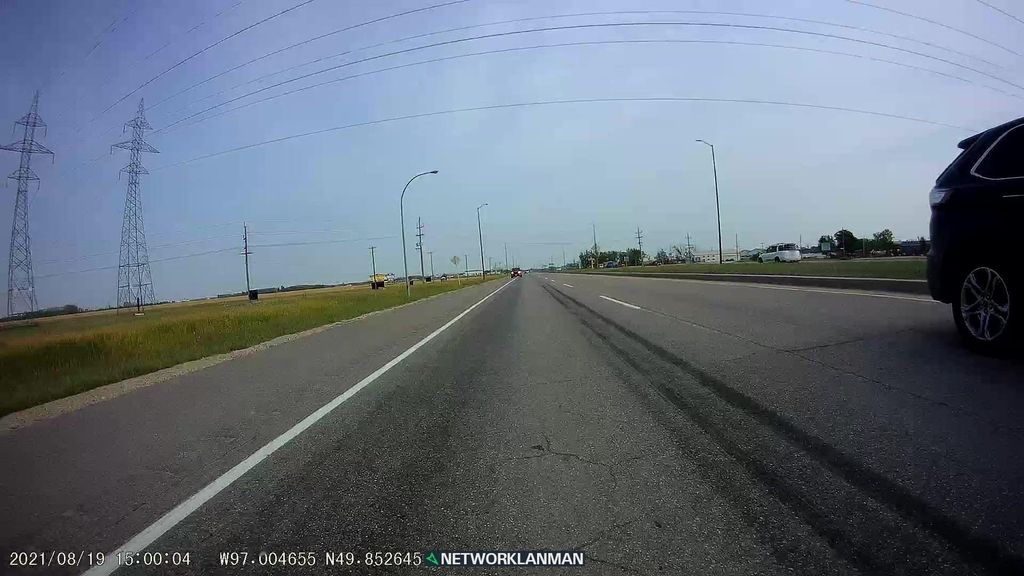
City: winnipeg